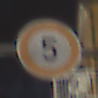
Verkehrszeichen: Geschwindigkeit5
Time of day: Night
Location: Outdoor (Urban)
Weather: PartlyCloudy
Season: NotSpecified
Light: Artificial